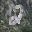
Label: 2